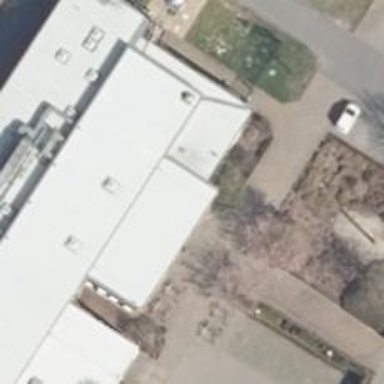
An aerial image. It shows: Cafe.